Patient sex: M
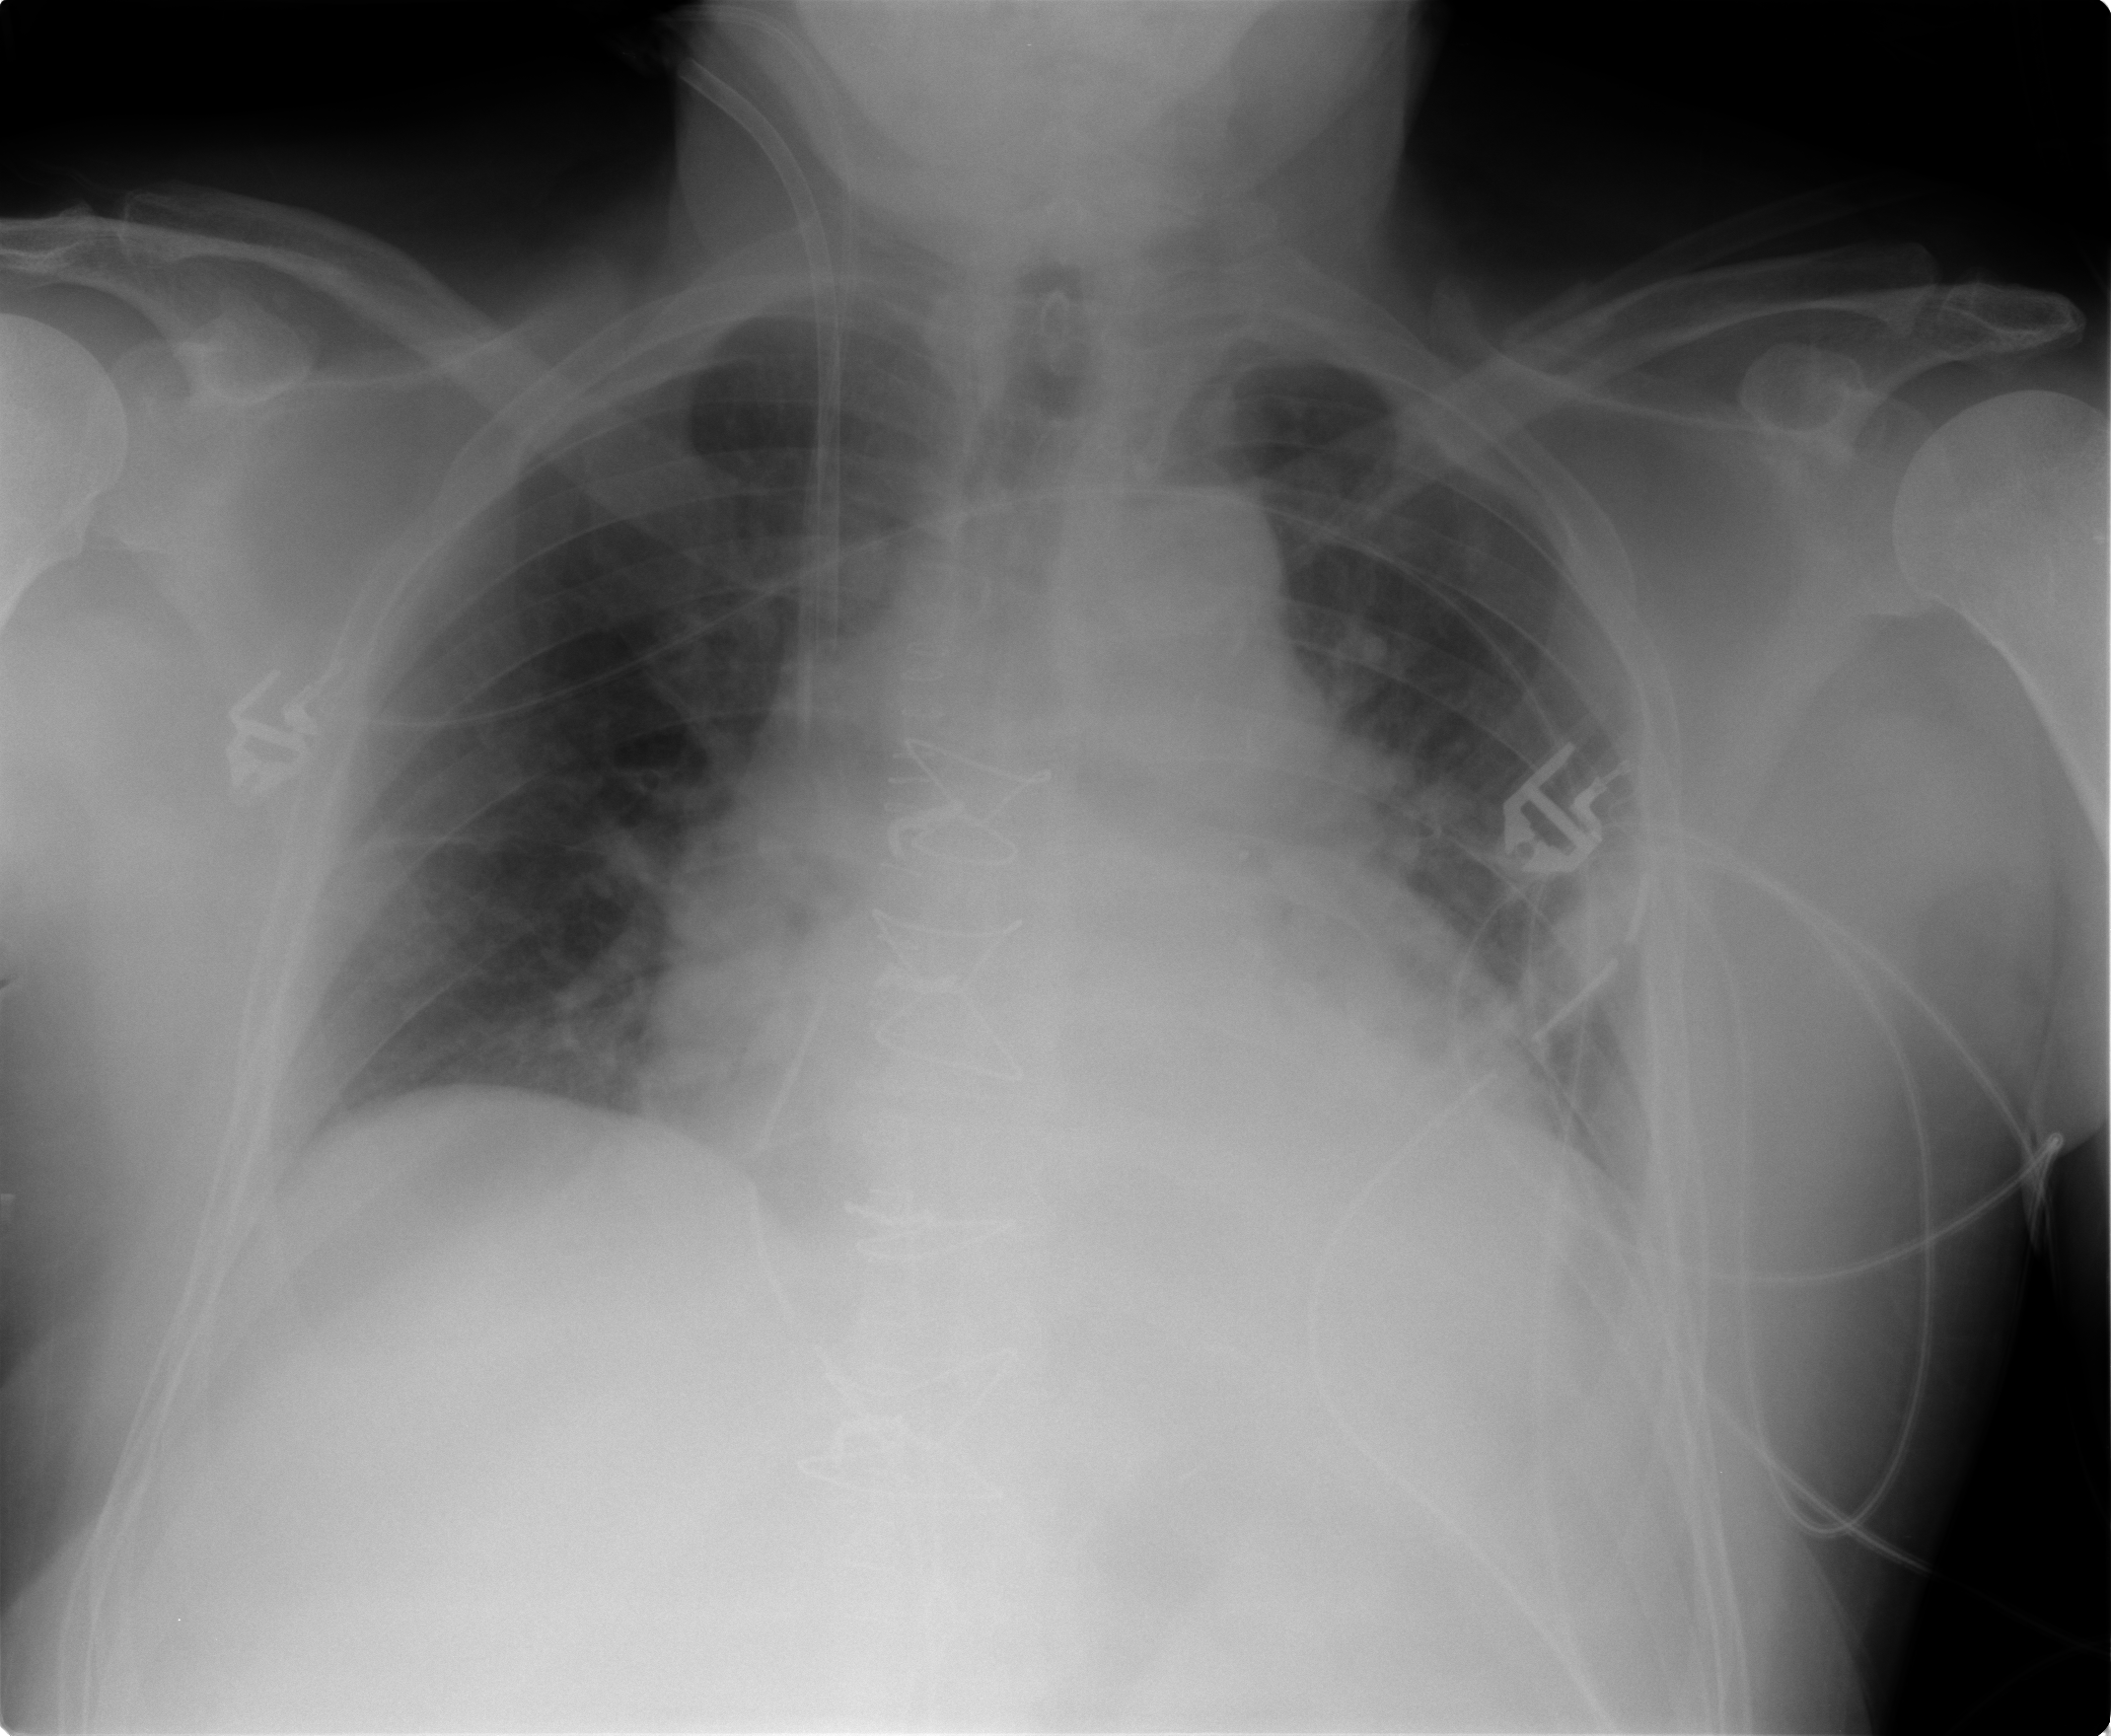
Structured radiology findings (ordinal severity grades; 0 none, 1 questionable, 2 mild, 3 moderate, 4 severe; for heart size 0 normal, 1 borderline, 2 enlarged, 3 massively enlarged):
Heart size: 2
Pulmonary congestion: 1
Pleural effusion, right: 0
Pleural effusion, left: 0
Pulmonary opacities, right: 0
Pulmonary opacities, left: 1
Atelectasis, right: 1
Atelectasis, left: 2